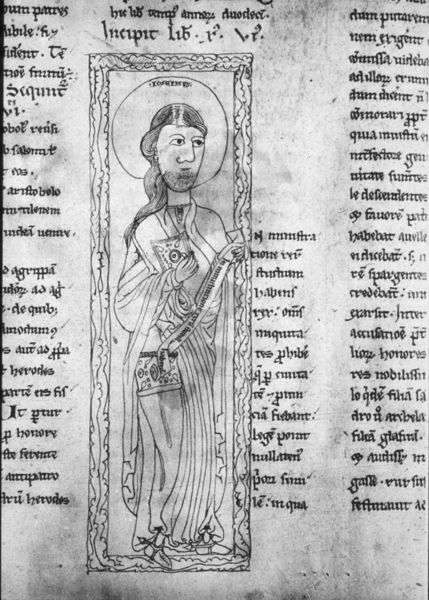
Titel: Bonne Espérance
Institution: Mons, Bibliothèque publique
Schlagwörter: mann, weiß, frau, schwarz, zeichnung, bart, band, bibel, rahmen, kirche, gewand, haare, stehend, schärpe, bein, schrift, spalten, buch, seite, schwarzweiß, text, buchstaben, heiligenschein, jesus, mittelalter, heiliger, heilig, gothik, altdeutsch, latein, apostel, buchmalerei, geand, evangelist, manuskript, langes haar, buch+